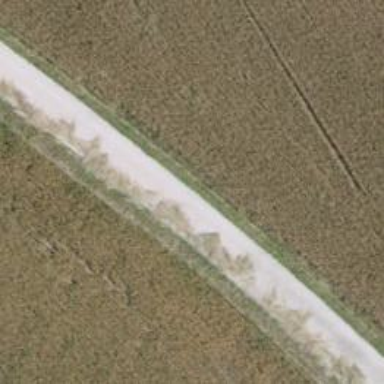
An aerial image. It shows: Track with fine gravel surface. There are no sidewalks along the track.